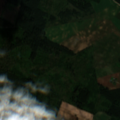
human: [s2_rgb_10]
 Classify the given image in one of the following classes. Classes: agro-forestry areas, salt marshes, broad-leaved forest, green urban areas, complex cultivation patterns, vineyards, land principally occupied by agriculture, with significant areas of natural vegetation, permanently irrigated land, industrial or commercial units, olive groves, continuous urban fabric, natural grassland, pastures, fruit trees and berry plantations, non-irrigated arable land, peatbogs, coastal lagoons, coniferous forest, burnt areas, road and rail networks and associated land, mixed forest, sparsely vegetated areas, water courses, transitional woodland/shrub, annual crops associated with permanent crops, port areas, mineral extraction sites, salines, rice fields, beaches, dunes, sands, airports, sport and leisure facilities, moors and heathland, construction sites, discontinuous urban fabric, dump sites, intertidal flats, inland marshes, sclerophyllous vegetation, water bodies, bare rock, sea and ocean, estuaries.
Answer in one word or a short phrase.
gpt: non-irrigated arable land, complex cultivation patterns, mixed forest, transitional woodland/shrub